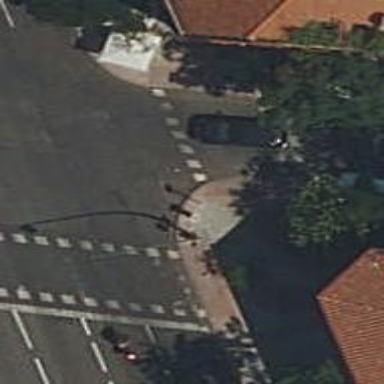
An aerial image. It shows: Road crossing with traffic signals.